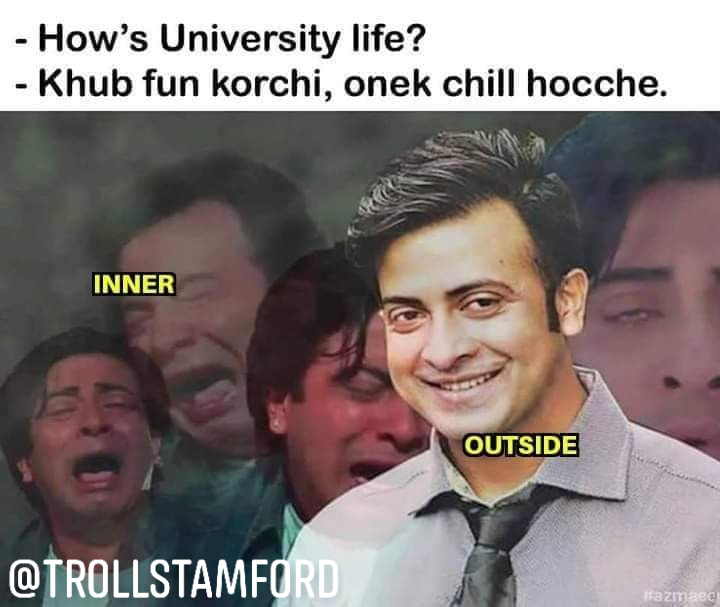
Caption: - How's University life ?    - Khub fun korchi , onek chill hocche .      INNER   OUTSIDE
Label: non-hate